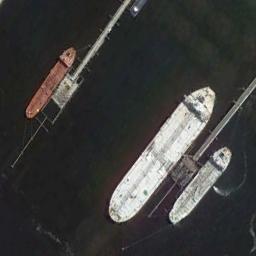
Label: ship